Field crop: tomato
Growth stage: 2
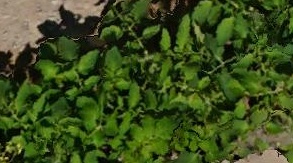
Species: tomato